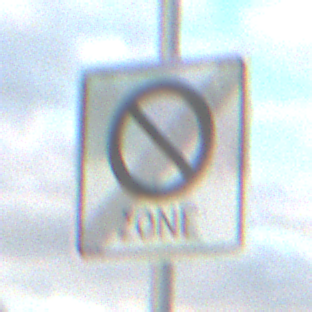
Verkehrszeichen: EndeEingeschraenktesHalteverbotZone
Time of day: SunriseSunset
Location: Outdoor (RoadRail)
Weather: PartlyCloudy
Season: NotSpecified
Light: Natural